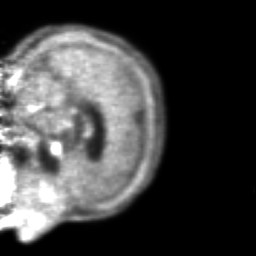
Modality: PET
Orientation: sagittal
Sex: female
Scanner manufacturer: ge